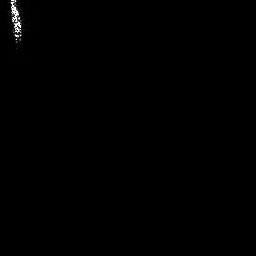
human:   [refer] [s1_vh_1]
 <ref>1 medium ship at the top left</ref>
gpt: <box>[[3, 0, 7, 17, 0]]</box>